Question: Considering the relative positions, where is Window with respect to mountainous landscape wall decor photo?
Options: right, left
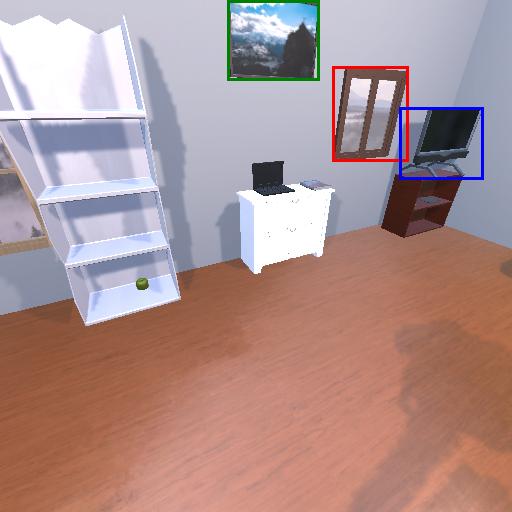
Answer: right